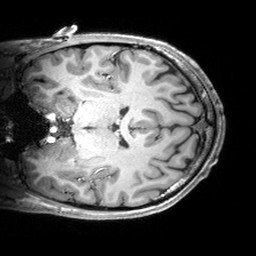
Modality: T1w
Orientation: coronal
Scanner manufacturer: siemens
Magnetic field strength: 3 T
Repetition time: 2.53 s
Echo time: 0.00299 s